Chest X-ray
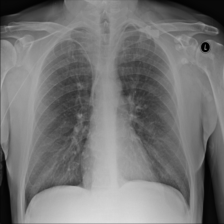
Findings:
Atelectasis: negative
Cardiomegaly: negative
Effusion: negative
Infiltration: negative
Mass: negative
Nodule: negative
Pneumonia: negative
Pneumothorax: negative
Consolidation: negative
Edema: negative
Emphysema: negative
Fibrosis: negative
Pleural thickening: negative
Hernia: negative